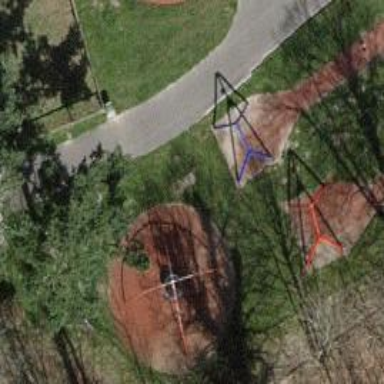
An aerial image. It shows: Playground featuring zipwire.